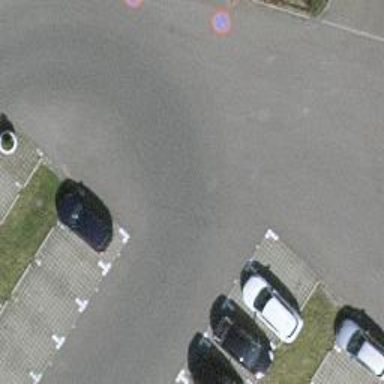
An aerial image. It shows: Road serving as parking aisle.